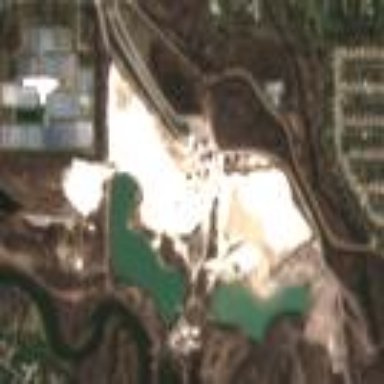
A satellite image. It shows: Quarry area.